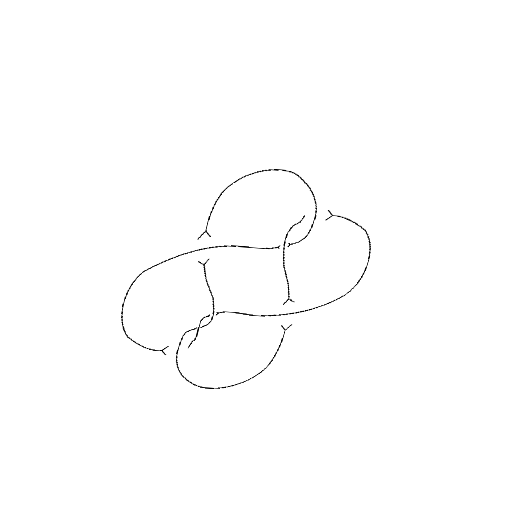
Crossing number: 7